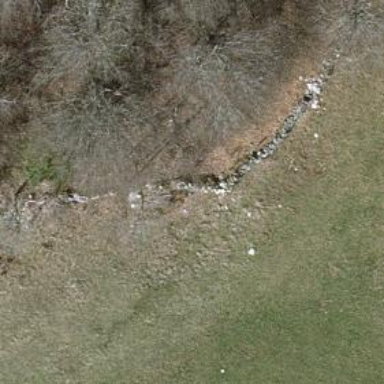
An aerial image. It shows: Wall barrier.